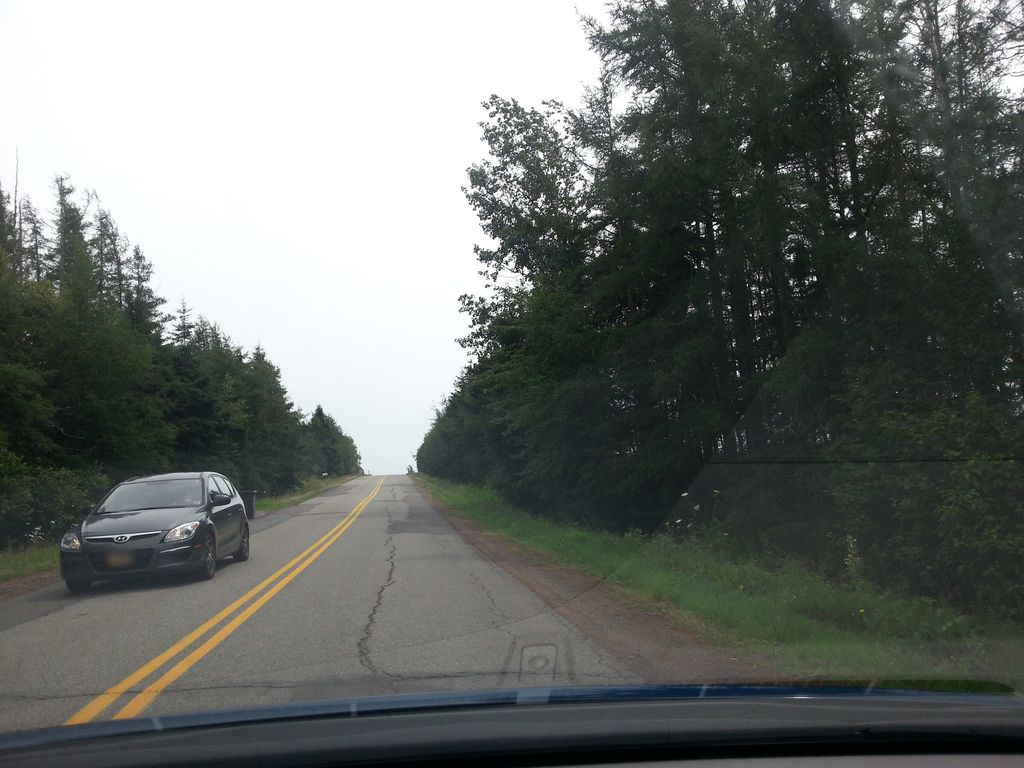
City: charlottetown